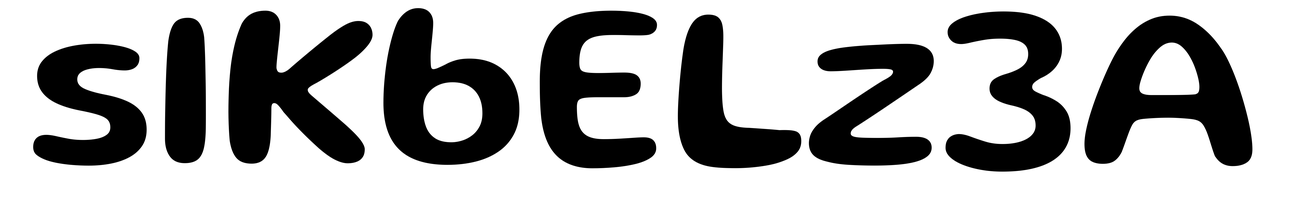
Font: Gluten_Medium